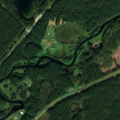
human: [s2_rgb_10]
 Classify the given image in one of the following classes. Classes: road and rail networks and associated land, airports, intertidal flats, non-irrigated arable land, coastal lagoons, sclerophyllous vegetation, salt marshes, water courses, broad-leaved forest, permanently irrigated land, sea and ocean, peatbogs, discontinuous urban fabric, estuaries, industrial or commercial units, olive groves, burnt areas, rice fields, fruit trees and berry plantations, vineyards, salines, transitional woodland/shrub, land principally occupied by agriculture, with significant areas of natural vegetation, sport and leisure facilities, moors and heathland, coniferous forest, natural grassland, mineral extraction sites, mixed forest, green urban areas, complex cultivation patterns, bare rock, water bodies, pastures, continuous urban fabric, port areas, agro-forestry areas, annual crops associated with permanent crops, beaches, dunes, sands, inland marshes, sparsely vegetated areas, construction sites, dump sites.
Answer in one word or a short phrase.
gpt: land principally occupied by agriculture, with significant areas of natural vegetation, coniferous forest, inland marshes, water bodies